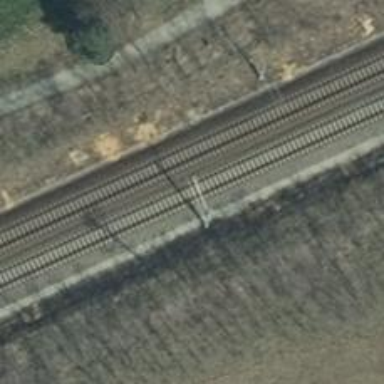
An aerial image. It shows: Milestone along the railway with catenary mast.